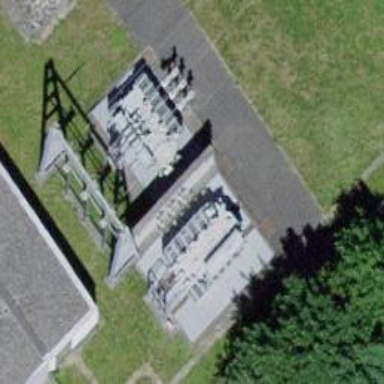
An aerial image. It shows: Transformer.